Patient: sex F, age 56
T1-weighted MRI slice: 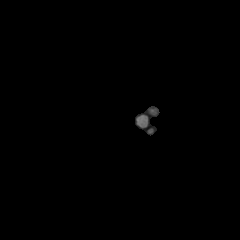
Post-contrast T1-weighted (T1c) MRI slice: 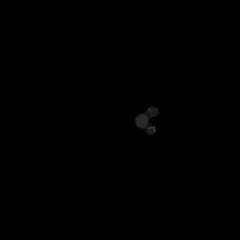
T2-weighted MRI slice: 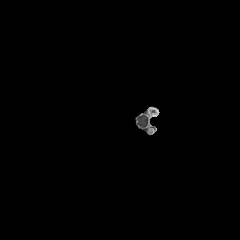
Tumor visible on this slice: no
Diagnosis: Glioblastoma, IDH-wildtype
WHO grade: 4